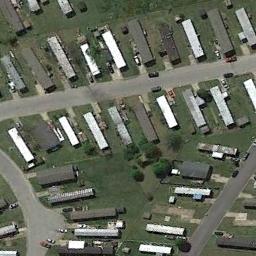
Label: mobile_home_park